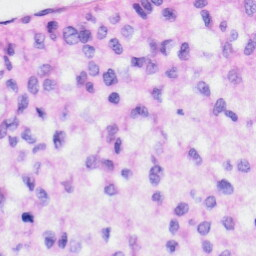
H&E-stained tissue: Liver